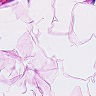
Metastatic tissue present: no